Question: I am trying to convert a IEEE 754 32 bit single precision floating point value (standard c float variable) to an unsigned long variable in the format of <URL>. I have included the specification for both IEEE 754 and MIL-STD-1750A at the bottom of the post. Right now, I am having issues in my code with converting the exponent. I also see issues with converting the mantissa, but I haven't gotten to fixing those yet. I am using the examples listed in Table 3 in the link above to confirm if my program is converting properly. Some of those examples do not make sense to me.
1. How can these two examples have the same exponent? .5 x 2^0 (<PHONE> <PHONE> <PHONE> <PHONE>)
-1 x 2^0 (<PHONE> <PHONE> <PHONE> <PHONE>)
.5 x 2^0 has one decimal place, and -1 has no decimal places, so the value for .5 x 2^0 should be .5 x 2^0 (<PHONE> <PHONE> <PHONE> <PHONE>)
right? (0010 instead of 0001, because 1750A uses plus 1 bias)
2. How can the last example use all 32 bits and the first bit be 1, indicating a negative value? 0.7500001x2^4 (<PHONE> <PHONE> <PHONE> <PHONE>)
3. I can see that a value with a 127 exponent should be 7F (<PHONE>) but what about a value with a negative 127 exponent? Would it be 81 (<PHONE>)? If so, is it because that is the two's complement +1 of 127?
Thank you

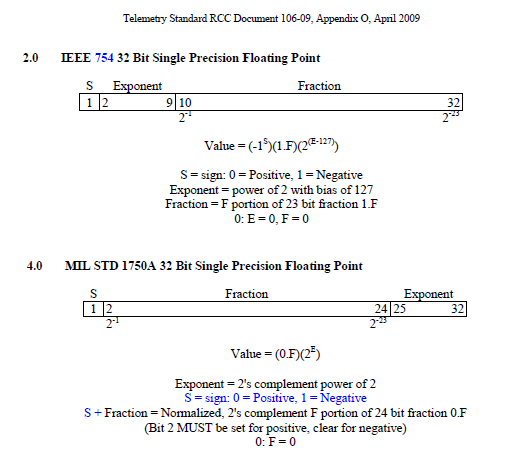
Answer: > 1) How can these two examples have the same exponent?
As I understand it, the sign and mantissa effectively define a 2's-complement value in the range [-1.0,1.0).
Of course, this leads to redundant representations (0.125*2 = 0.25*2, etc.) So a canonical normalized representation is chosen, by disallowing mantissa values in the range [-0.5,0.5).
So in your two examples, both -1.0 and 0.5 fall into the "allowed" mantissa range, so they both share the same exponent value.
> 2) How can the last example use all 32 bits and the first bit be 1, indicating a negative value?
That doesn't look right to me; how did you obtain that representation?
> 3) What about a value with a negative 127 exponent? Would it be 81 (<PHONE>)?
I believe so.